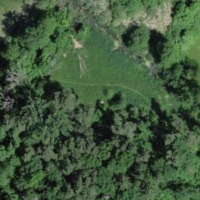
EUNIS habitat code: 25
Species observed at this site:
Convallaria majalis